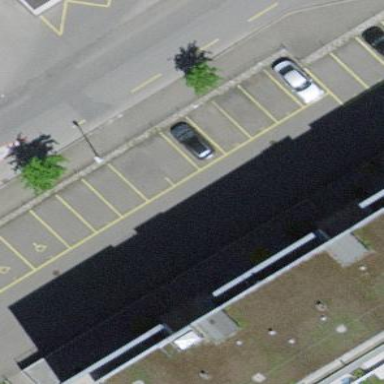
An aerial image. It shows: Asphalt street-side parking area.